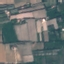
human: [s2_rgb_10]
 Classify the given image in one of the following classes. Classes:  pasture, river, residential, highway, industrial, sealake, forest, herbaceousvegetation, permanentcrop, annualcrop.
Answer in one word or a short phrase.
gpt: PermanentCrop